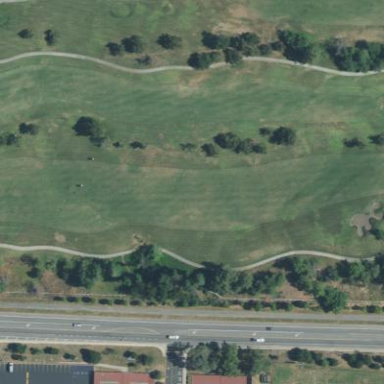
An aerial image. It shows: Golf fairway surrounded by grass.